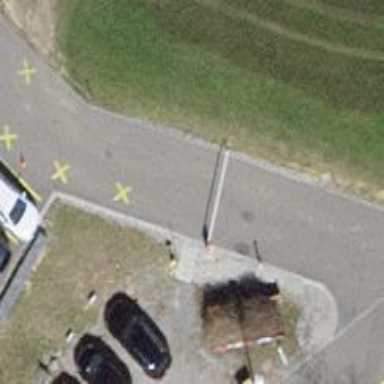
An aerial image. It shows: Lift gate barrier.